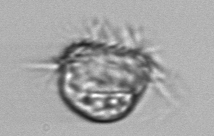
Label: Leegaardiella_ovalis